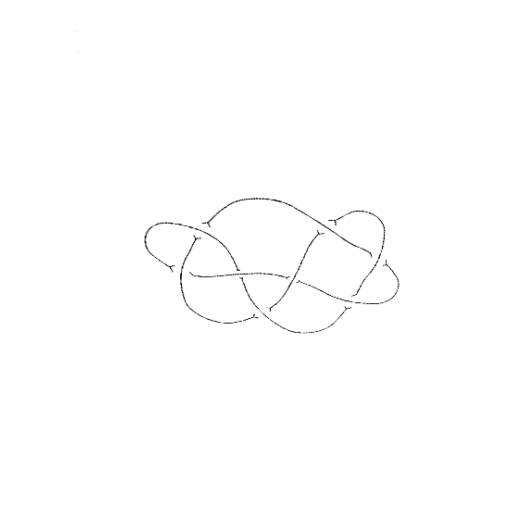
Crossing number: 8